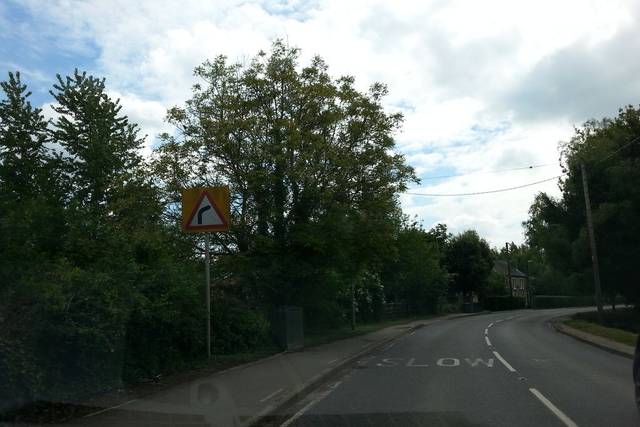
Region: United Kingdom
Coordinates: 52.305, 0.05258